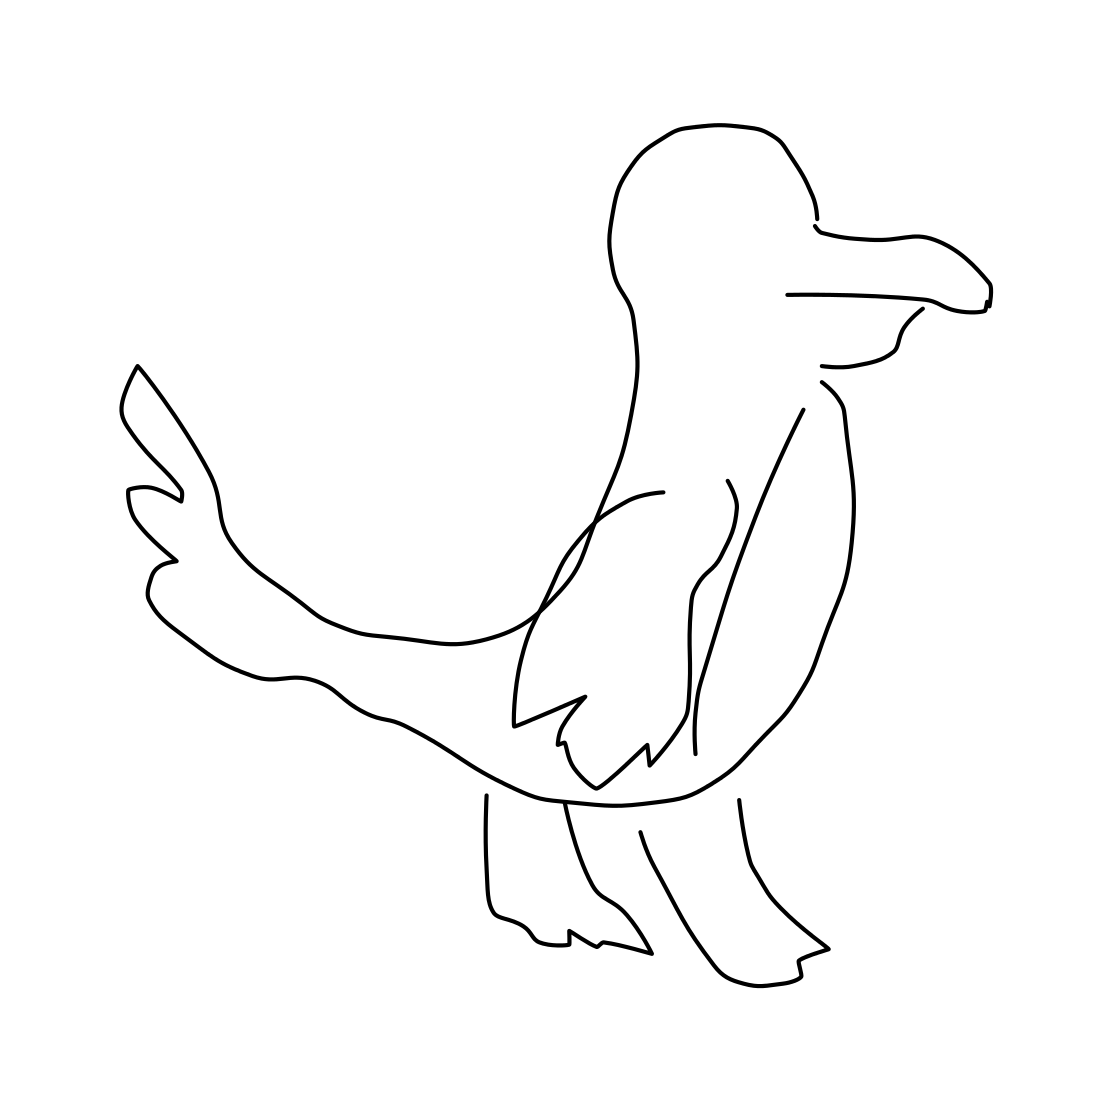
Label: swan